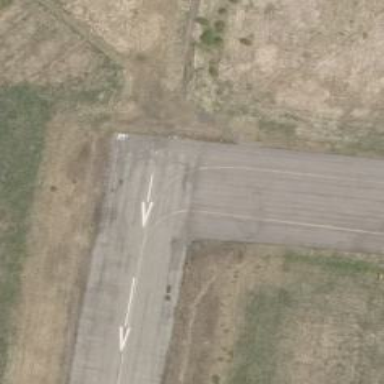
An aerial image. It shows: Runway at airport.